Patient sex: M
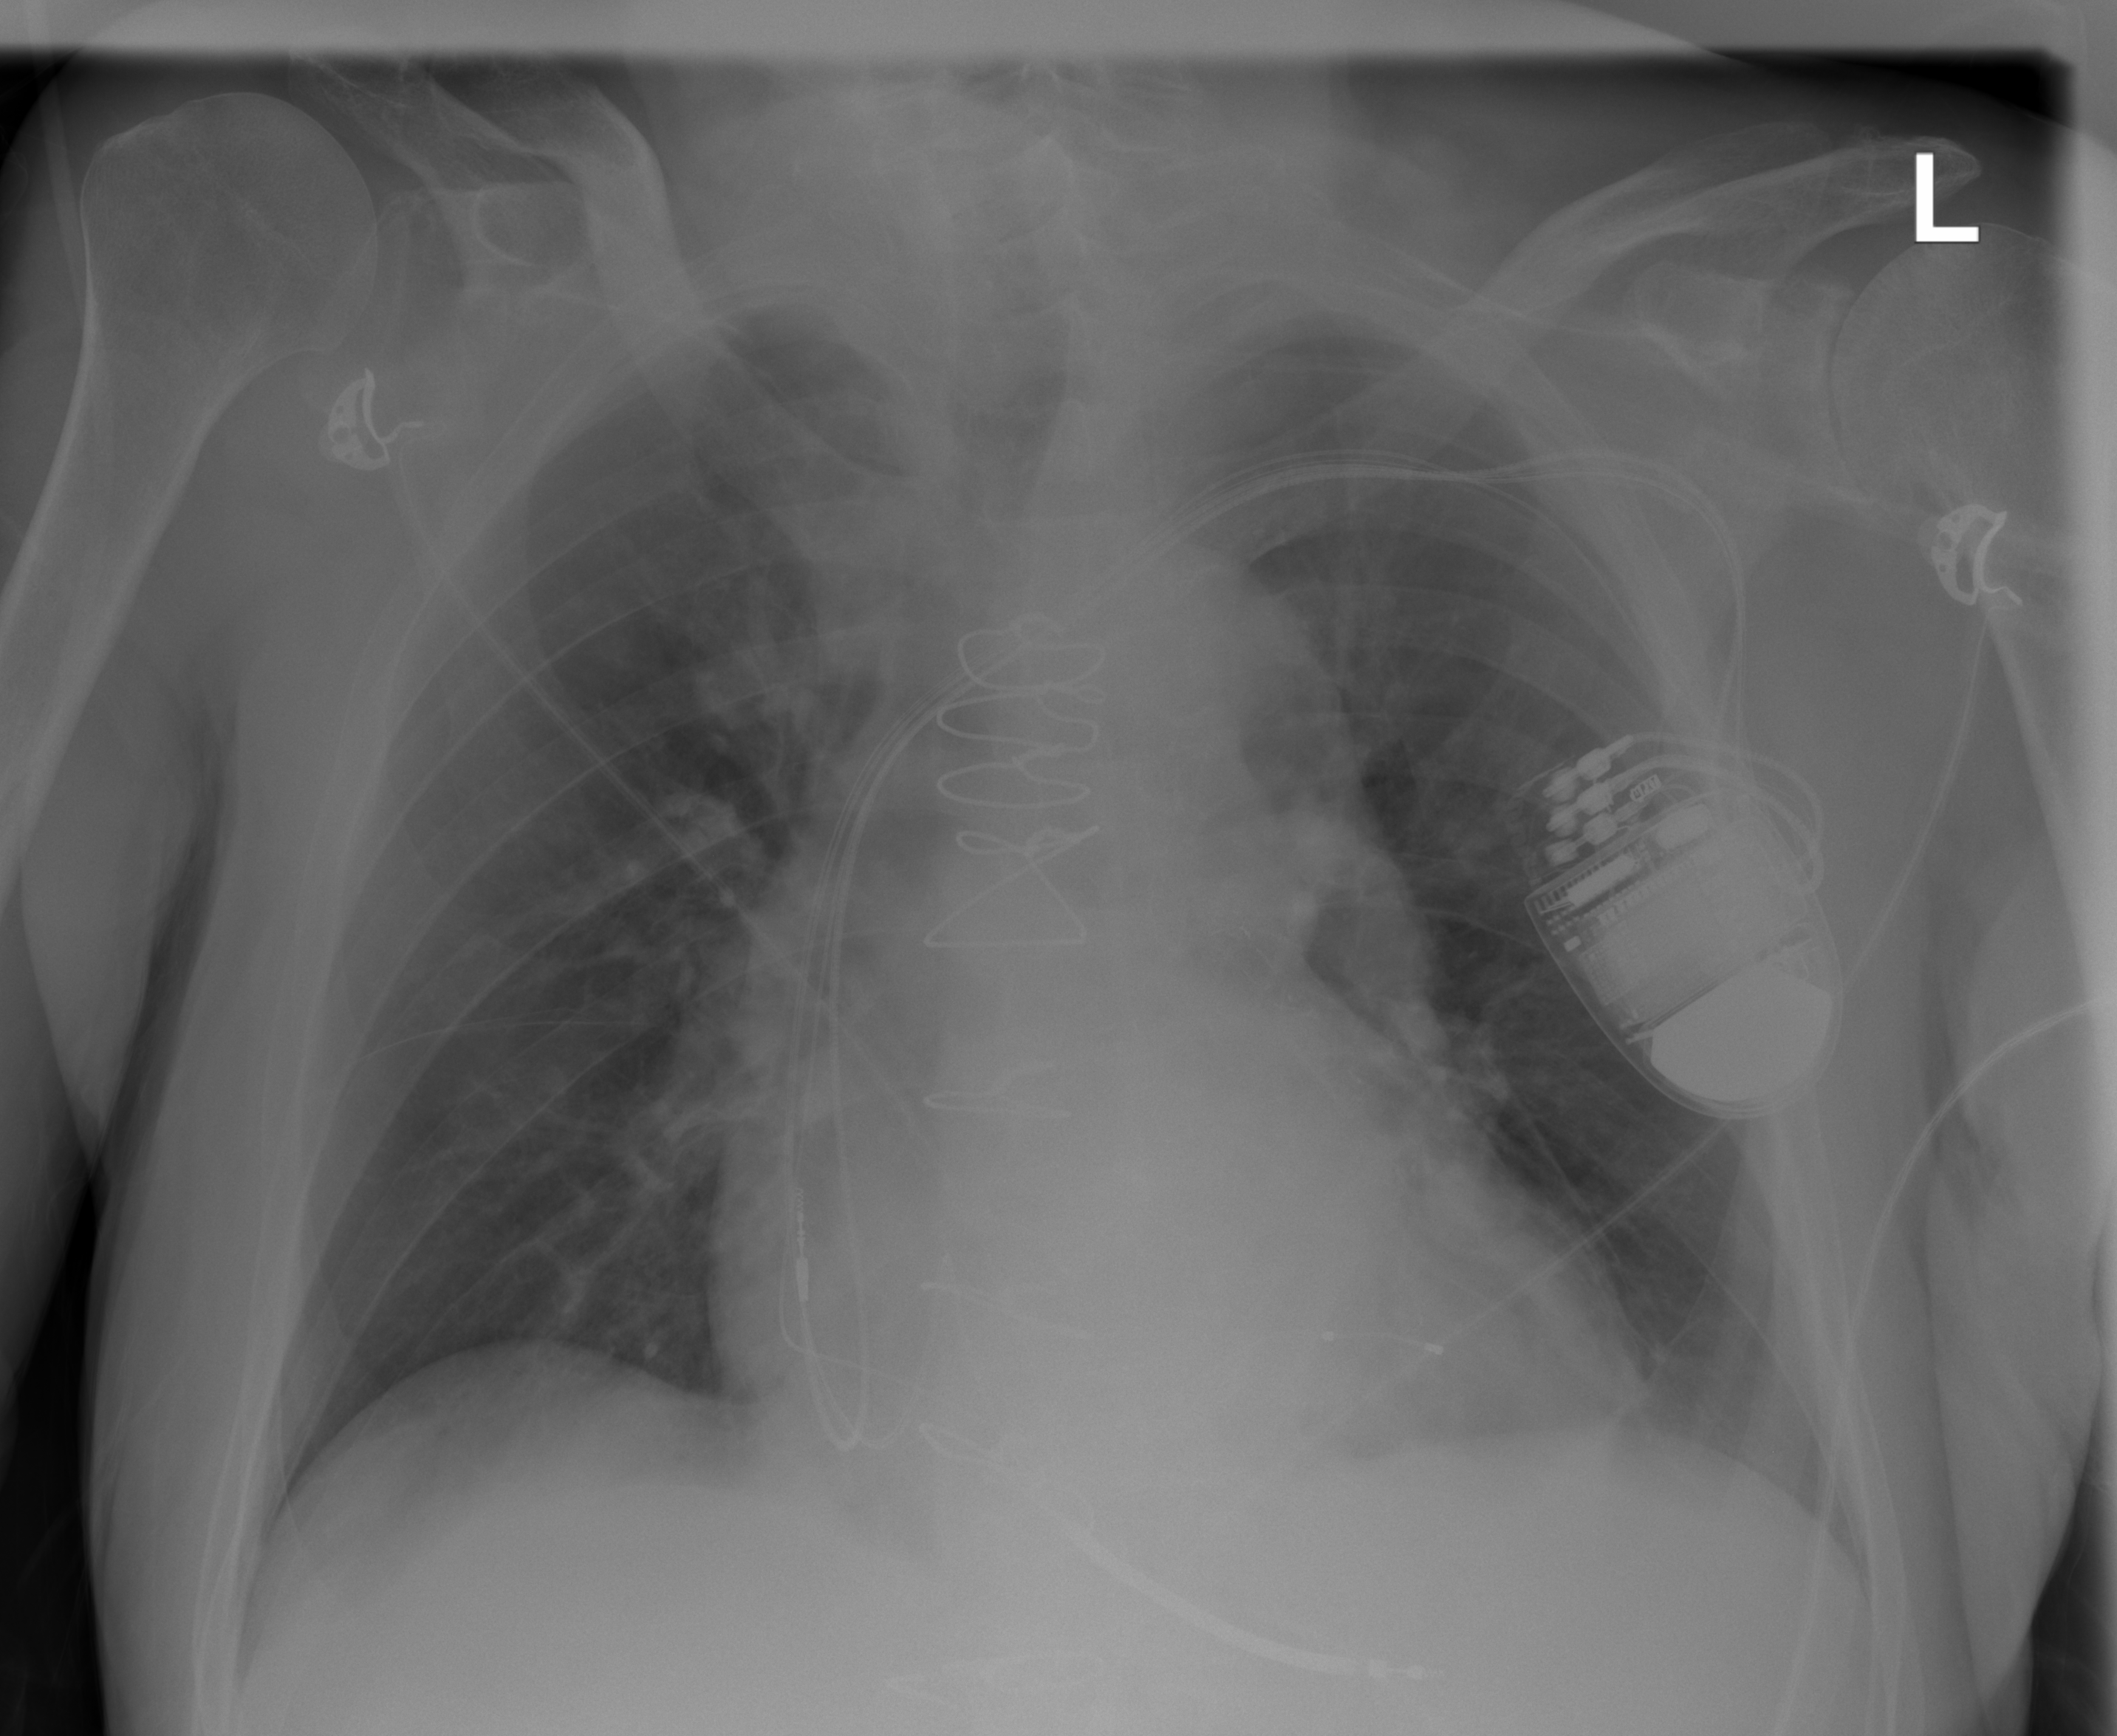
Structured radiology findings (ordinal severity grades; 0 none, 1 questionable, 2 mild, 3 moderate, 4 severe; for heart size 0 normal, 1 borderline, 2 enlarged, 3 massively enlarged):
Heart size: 2
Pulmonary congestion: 2
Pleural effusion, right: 0
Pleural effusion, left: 2
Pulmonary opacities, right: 2
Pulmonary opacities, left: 2
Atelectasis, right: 0
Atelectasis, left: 2